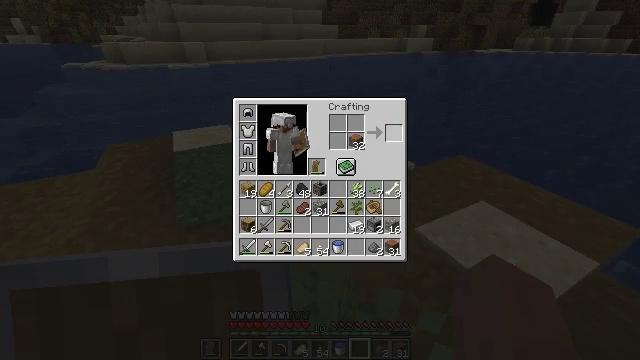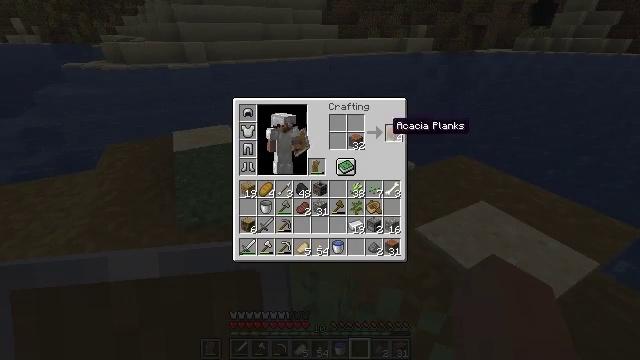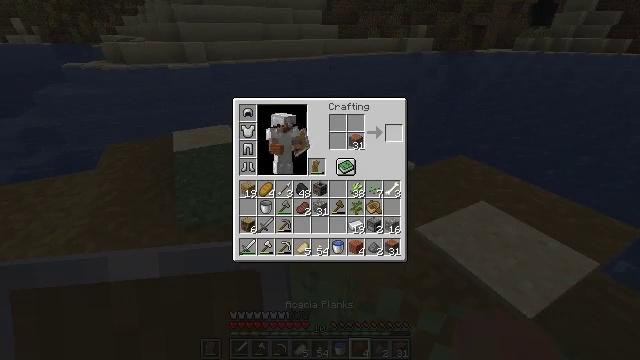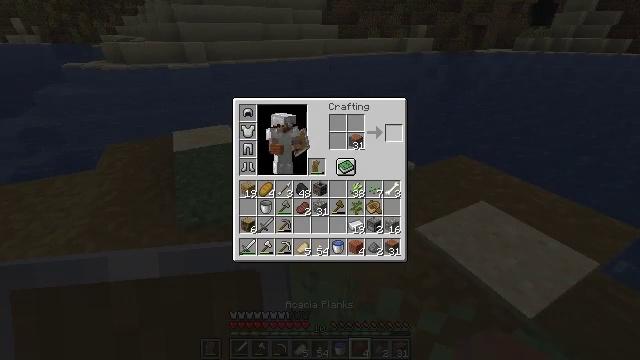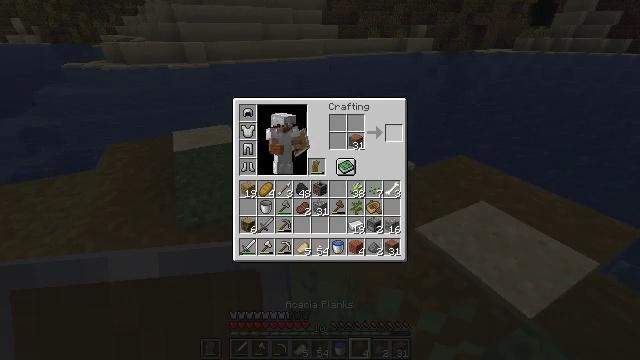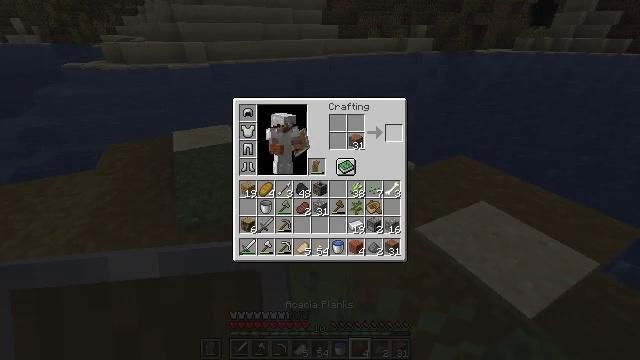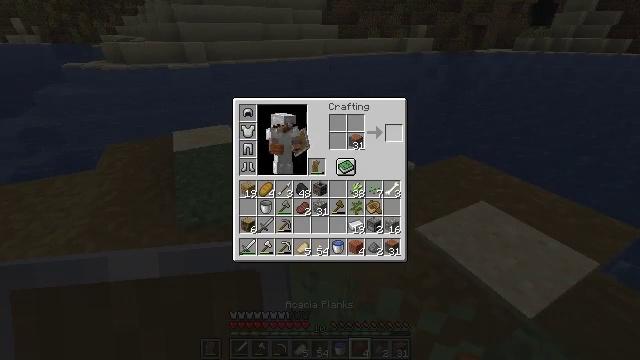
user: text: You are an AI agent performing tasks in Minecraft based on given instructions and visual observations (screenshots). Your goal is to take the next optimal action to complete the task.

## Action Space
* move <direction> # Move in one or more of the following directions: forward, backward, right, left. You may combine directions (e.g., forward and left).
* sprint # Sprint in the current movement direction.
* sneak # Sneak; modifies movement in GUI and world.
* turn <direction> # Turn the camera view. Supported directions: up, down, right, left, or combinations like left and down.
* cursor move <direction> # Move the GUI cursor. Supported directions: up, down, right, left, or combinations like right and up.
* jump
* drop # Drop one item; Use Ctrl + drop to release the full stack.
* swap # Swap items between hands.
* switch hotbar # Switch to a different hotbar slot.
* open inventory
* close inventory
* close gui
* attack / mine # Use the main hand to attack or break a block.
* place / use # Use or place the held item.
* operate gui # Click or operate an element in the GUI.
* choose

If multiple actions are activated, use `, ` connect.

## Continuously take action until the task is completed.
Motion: motion action
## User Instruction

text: Open your crafting menu and make acacia planks with acacia wood.
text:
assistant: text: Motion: sneak
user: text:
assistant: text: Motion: sneak, operate gui
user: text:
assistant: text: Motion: sneak, operate gui
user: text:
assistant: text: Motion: sneak, operate gui
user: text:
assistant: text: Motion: sneak
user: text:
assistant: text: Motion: sneak
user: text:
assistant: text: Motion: sneak